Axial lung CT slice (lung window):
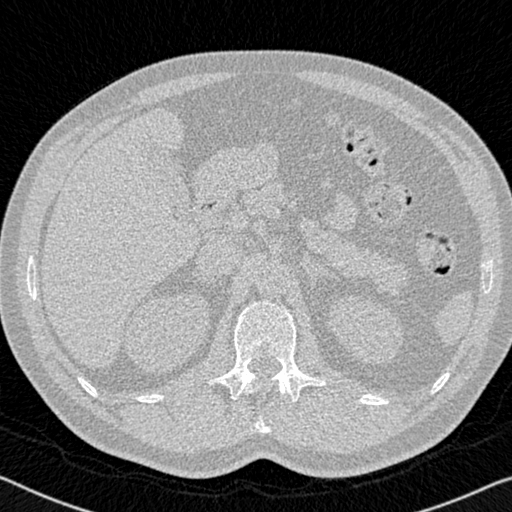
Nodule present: no